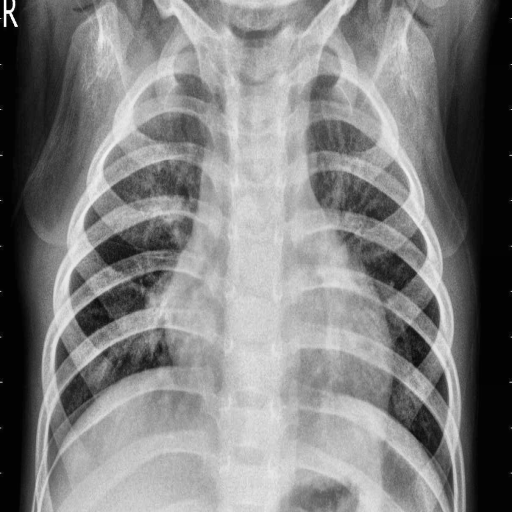
Finding: PNEUMONIA